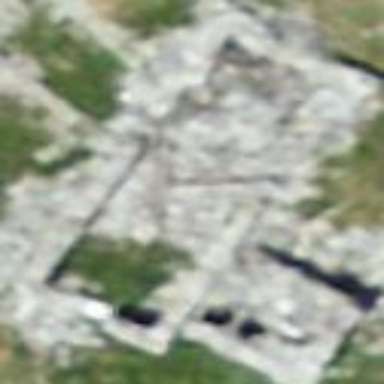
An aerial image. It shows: Historic building in ruins.